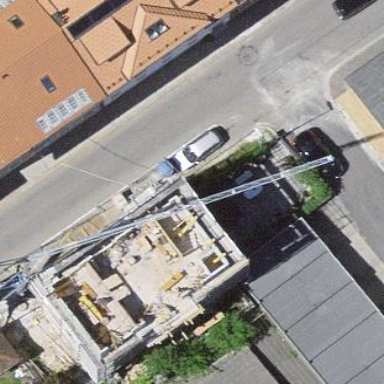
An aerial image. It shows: Garage.